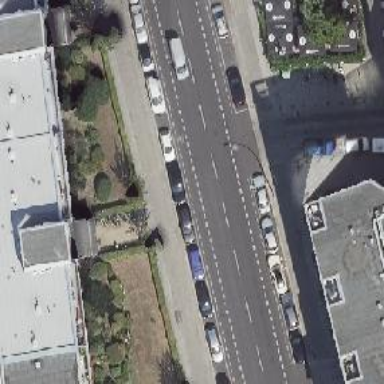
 and lanes for cyclists on each side as well. The parking lanes on both sides are parallel to the road."